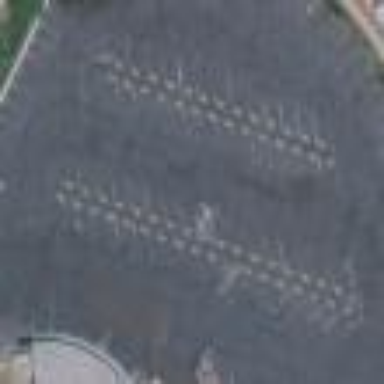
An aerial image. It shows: Parking aisle designated as service road.